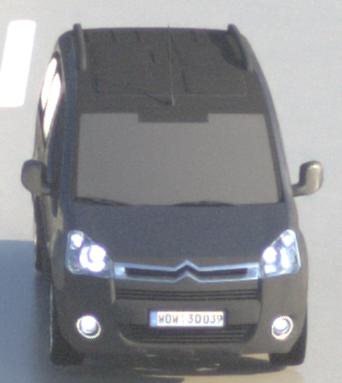
Make: Citroen
Model: Berlingo Kombi VTi 120
Detailed model: Berlingo (II) Kombi
Model produced from: 2009/12
Model produced until: 2012/03
Doors: 5
Color: gray
Road condition: wet road
Daytime: sunrise or sunset
Contrast: medium contrast